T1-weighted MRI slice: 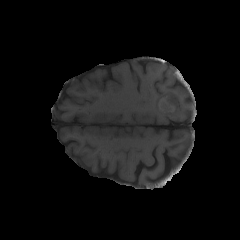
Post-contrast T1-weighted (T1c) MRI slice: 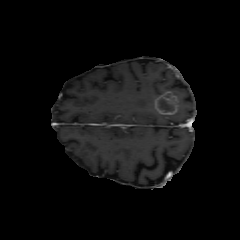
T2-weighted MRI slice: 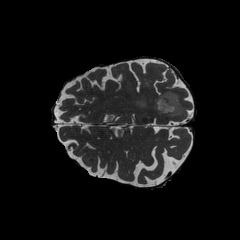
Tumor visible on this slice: yes